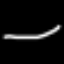
Label: line